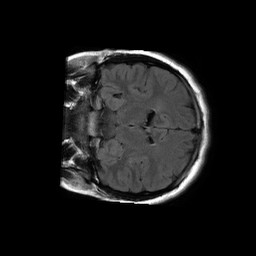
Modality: FLAIR
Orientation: coronal
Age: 19
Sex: female
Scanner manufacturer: philips
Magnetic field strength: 1.5 T
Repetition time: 5.957 s
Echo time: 0.12 s